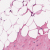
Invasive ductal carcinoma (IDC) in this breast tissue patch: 0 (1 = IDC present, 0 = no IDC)